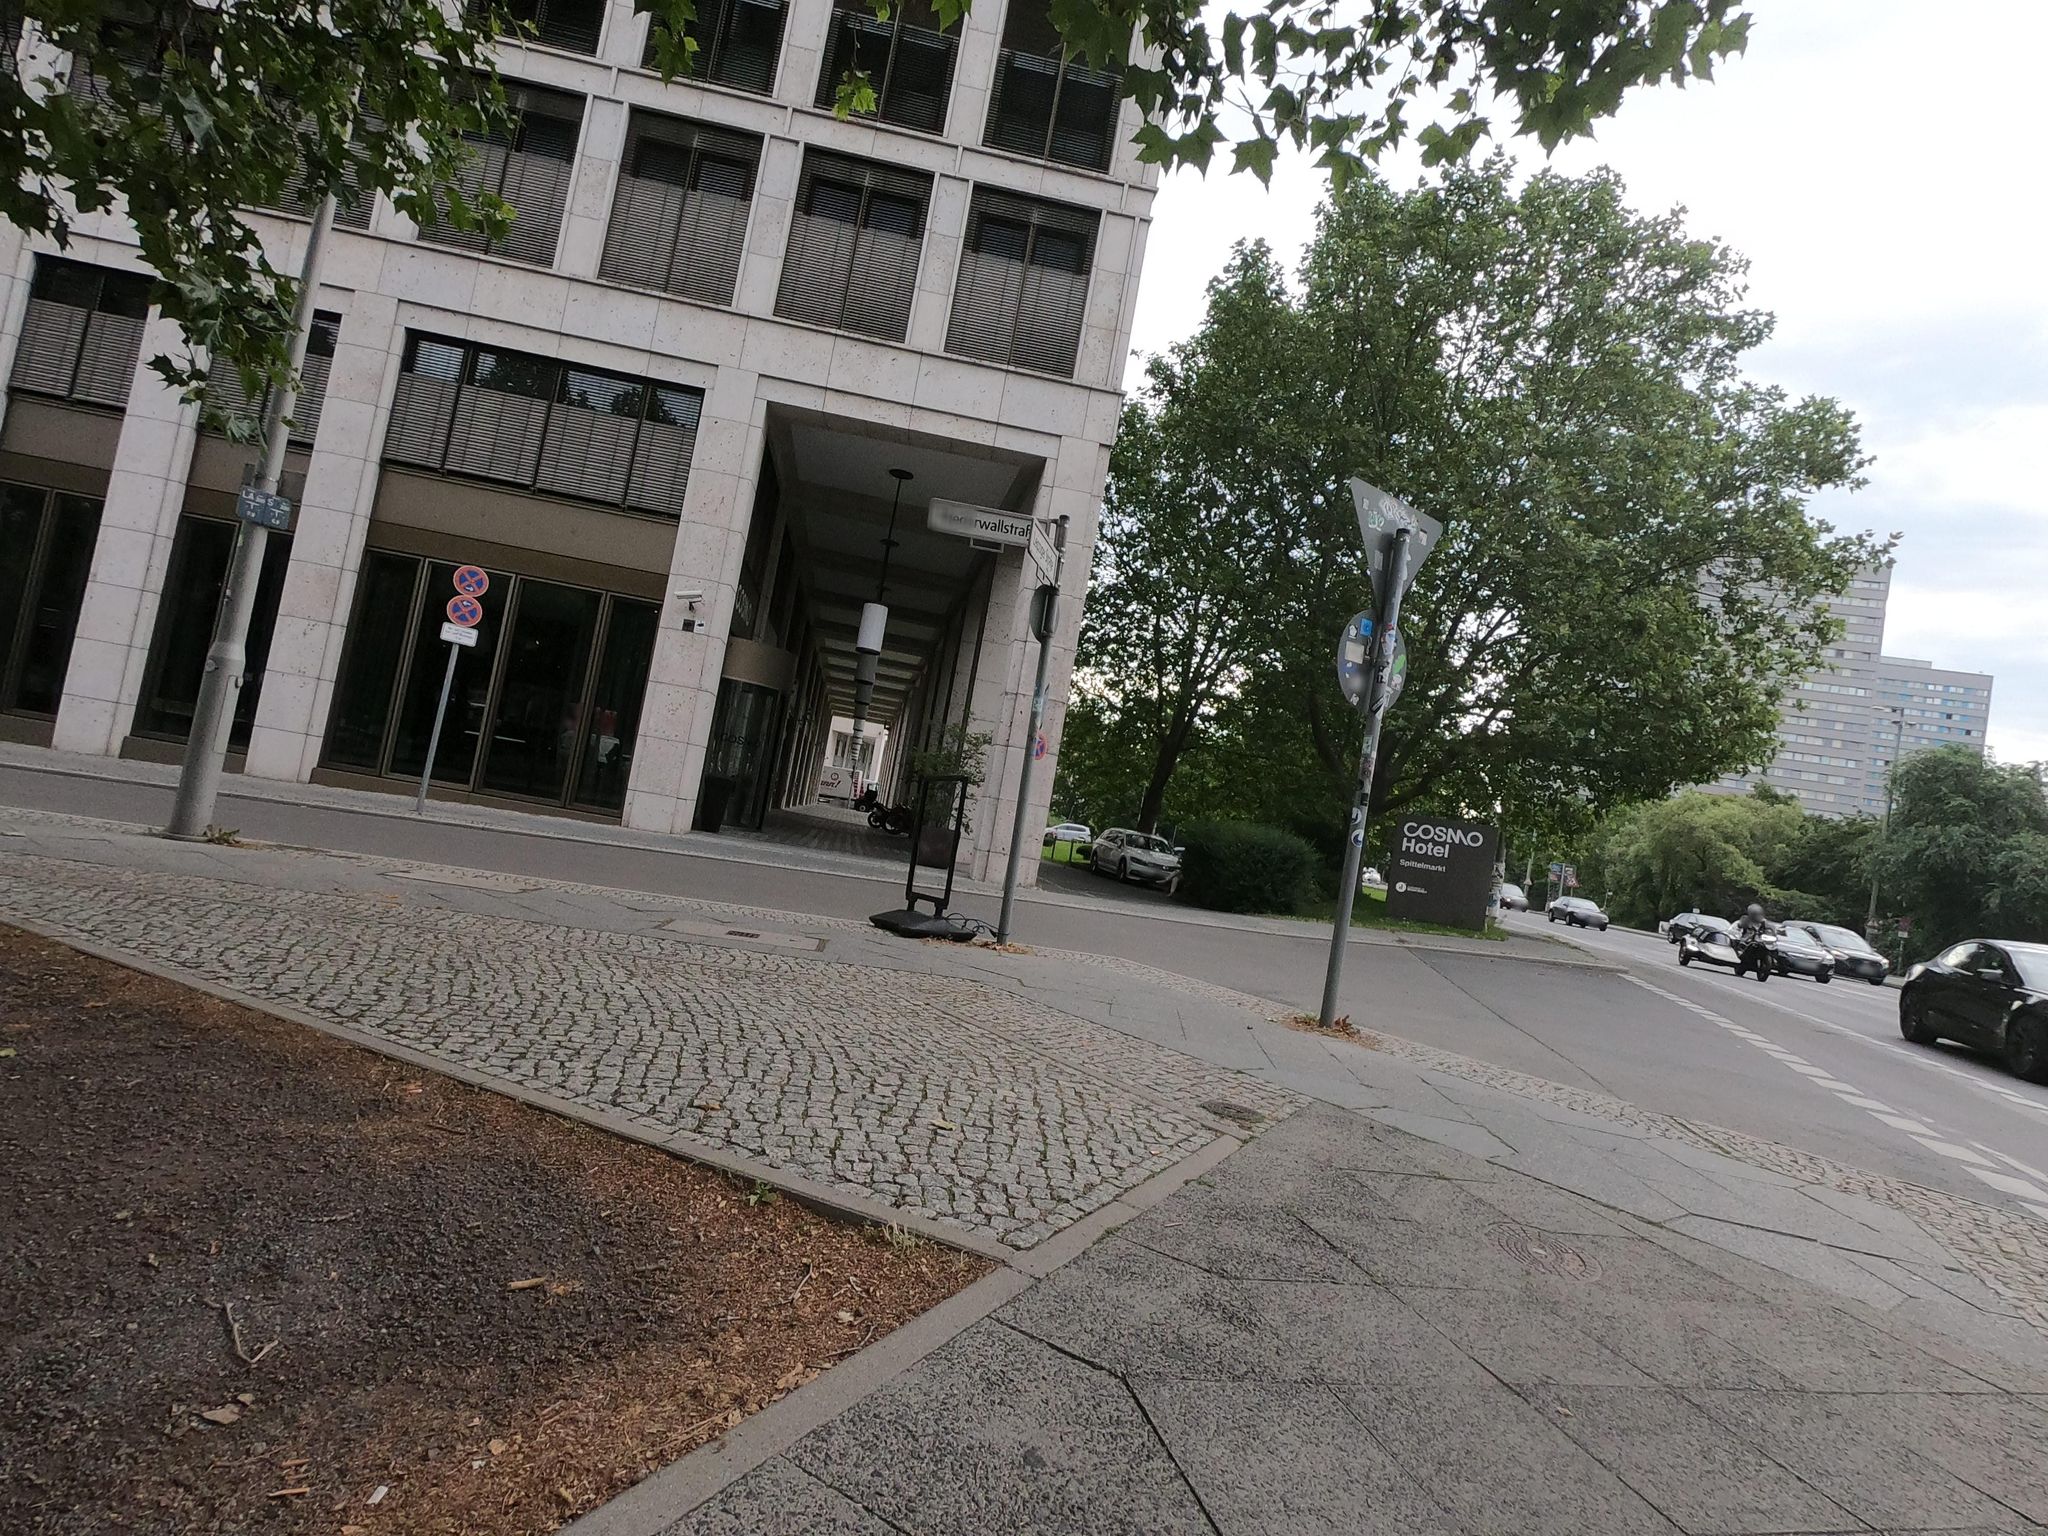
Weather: clear
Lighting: day
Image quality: good
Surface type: walking surface
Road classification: cycleway, service
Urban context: urban centre
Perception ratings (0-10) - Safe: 8.64, Lively: 9.25, Beautiful: 7.93, Boring: 1.34, Depressing: 2.89, Wealthy: 9.26